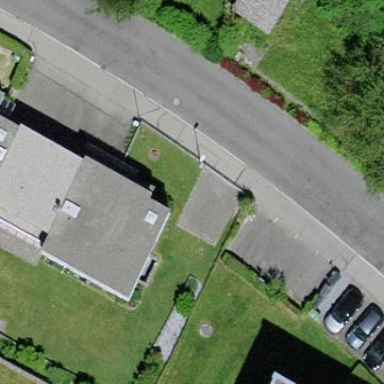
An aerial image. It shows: Garage.